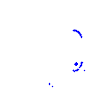
Particle: kaon